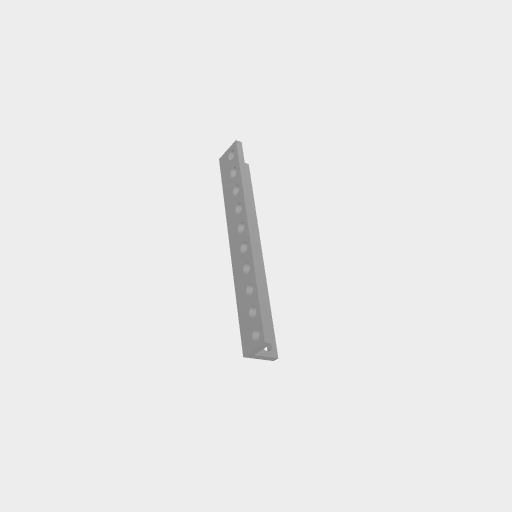
Part: LBeam10H